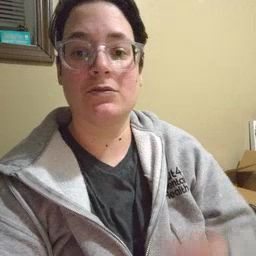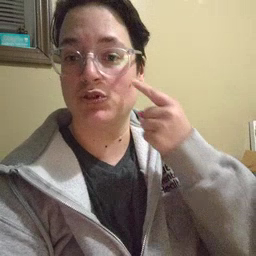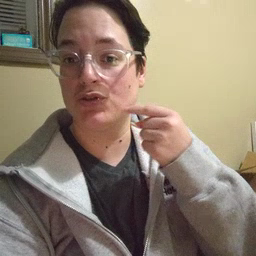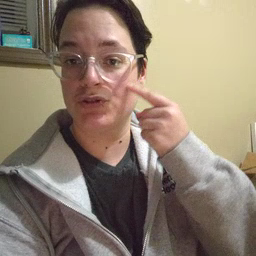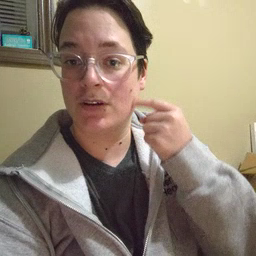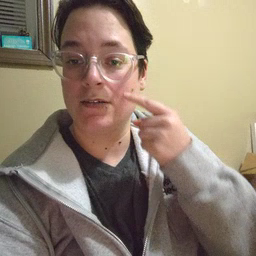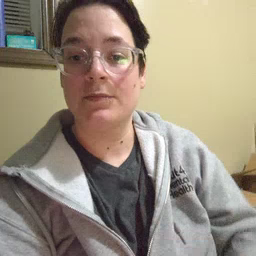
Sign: cheek